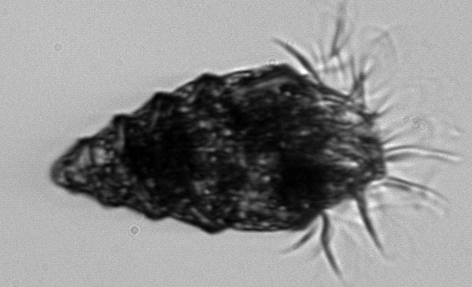
Label: Laboea_strobila